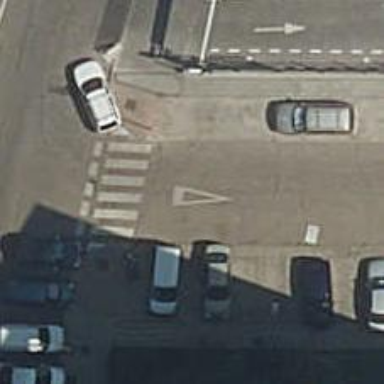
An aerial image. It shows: Road with "give way" sign.